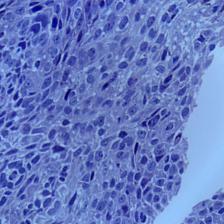
Diagnosis: OSCC